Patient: sex F, age 33
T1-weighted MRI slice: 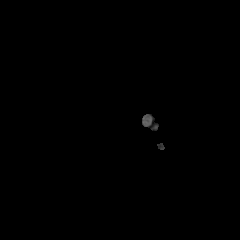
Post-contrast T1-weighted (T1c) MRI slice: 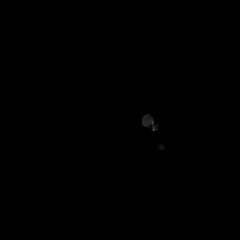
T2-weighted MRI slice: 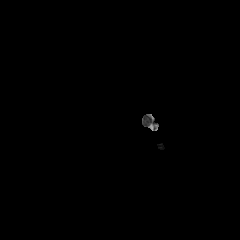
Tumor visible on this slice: no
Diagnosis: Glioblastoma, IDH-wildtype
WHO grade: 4